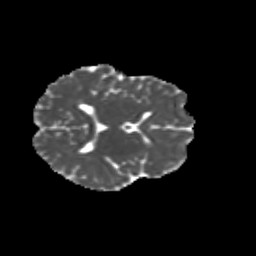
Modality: MD
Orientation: axial
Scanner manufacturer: siemens
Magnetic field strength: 3 T
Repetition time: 9.2 s
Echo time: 0.084 s